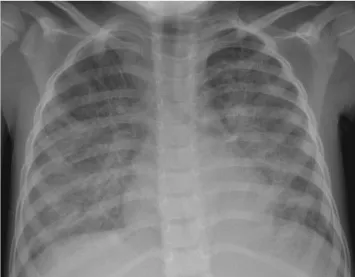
One day after admission. Showing rapidly evolving bilateral alveolar opacities compatible with pulmonary edema next to the known right-sided lobar infiltrate.
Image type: radiology (x_ray)